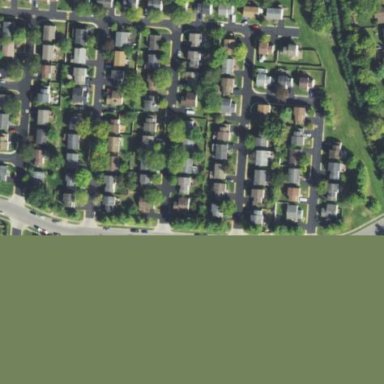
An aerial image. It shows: Residential area within neighborhood.